Field crop: maize
Growth stage: 2
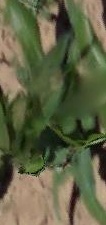
Species: maize